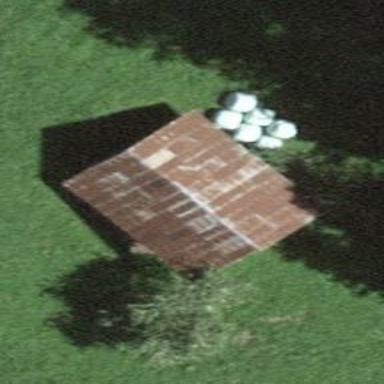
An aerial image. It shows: Rural barn.